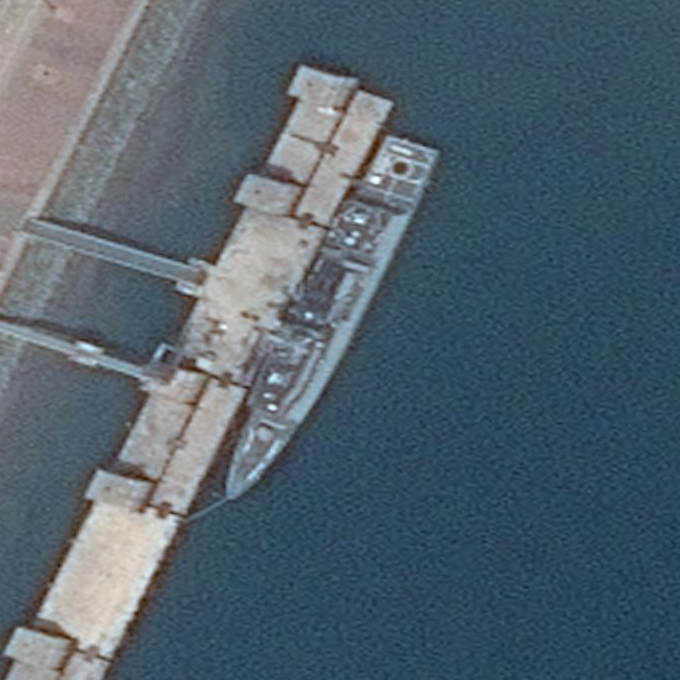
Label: destroyer